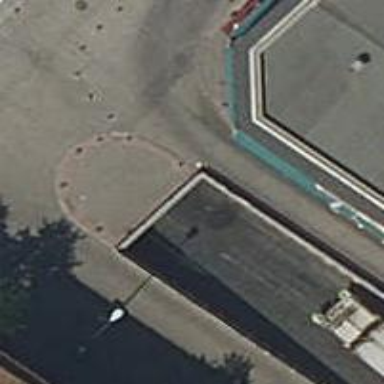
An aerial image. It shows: Parking entrance.